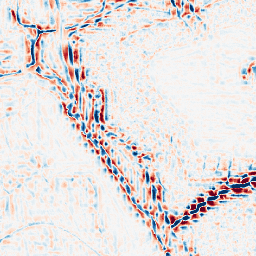
Category: wavelet
Decomposition family: wavelet_reverse_biorthogonal
Decomposition parameters: wavelet: rbio2.4
level: 3
Upsampling method: sinc_blackman
Upsampling parameters: scale: 2
kernel_size: 16
Upsampling scale: 2